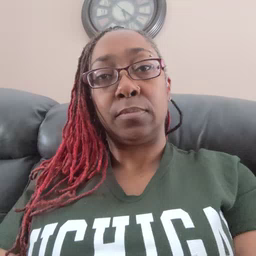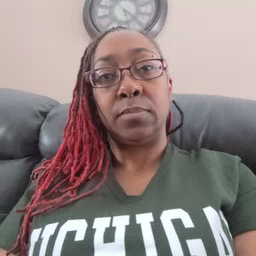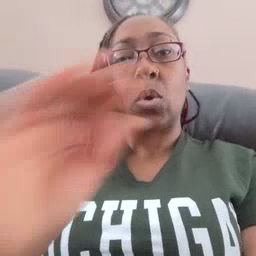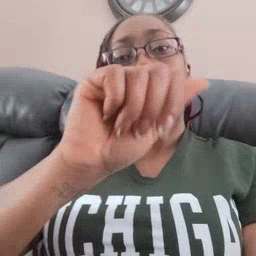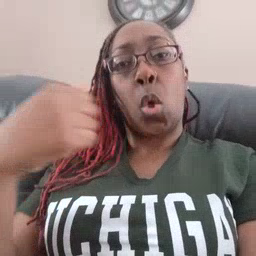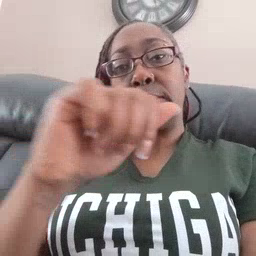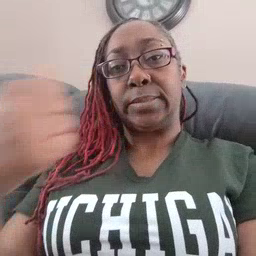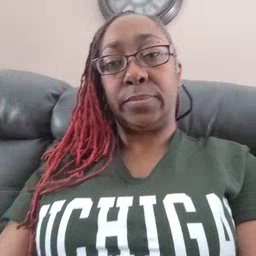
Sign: closet